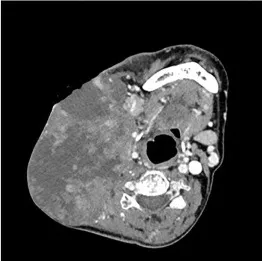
The serial CT images of the patient before and after treatment with radiotherapy and tislelizumab immunotherapy. (C) CT image of the right neck lymph node in October after tislelizumab immunotherapy.
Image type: radiology (ct)